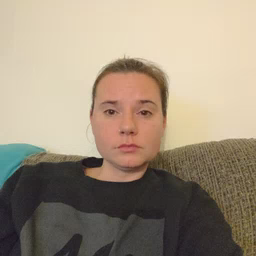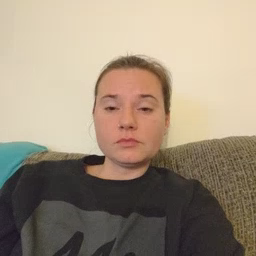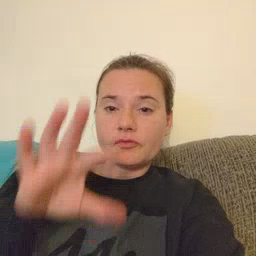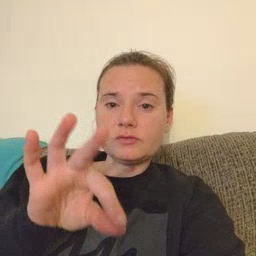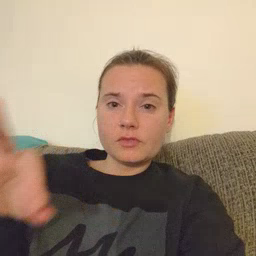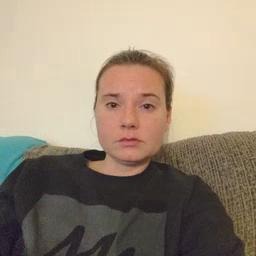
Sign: frenchfries